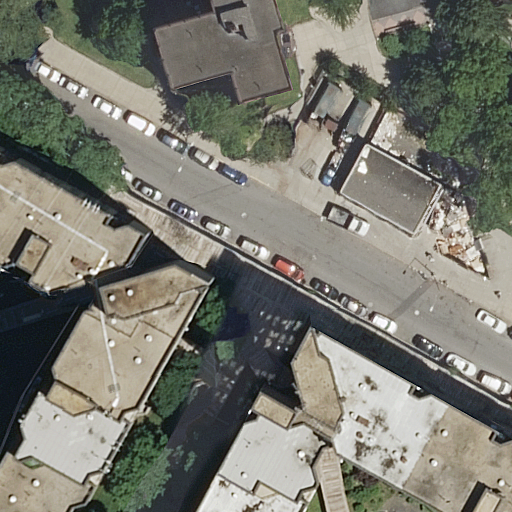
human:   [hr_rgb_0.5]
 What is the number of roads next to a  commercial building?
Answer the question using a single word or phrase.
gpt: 0

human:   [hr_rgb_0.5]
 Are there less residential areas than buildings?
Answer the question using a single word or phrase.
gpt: yes

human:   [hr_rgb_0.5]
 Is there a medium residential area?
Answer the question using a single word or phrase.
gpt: no

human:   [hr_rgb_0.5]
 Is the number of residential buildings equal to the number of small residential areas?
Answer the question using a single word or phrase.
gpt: no

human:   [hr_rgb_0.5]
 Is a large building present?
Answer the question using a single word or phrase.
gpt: yes

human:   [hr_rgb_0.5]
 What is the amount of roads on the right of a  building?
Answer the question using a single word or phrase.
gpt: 5

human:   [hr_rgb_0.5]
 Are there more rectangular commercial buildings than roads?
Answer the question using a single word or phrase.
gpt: no

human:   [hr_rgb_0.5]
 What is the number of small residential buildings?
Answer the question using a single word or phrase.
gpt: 1

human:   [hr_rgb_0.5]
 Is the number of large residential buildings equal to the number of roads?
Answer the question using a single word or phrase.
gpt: no

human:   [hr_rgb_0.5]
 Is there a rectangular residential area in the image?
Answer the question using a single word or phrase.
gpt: yes

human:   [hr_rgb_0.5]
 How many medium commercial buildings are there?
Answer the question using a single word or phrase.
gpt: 0

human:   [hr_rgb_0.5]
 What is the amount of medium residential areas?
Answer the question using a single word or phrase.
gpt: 0

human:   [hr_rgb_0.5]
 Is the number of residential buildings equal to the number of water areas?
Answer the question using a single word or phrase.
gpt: no

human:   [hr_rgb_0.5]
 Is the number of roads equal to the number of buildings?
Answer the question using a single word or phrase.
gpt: no

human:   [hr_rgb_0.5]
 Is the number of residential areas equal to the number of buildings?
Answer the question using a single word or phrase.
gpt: no

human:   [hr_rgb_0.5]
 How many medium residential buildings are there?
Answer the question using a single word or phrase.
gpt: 2

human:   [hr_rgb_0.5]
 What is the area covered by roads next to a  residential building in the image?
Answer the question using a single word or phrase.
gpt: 0m2

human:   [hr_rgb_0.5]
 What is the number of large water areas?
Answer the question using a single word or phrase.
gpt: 0

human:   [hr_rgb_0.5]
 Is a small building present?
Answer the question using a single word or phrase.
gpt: yes

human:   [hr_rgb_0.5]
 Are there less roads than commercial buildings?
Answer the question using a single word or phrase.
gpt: no

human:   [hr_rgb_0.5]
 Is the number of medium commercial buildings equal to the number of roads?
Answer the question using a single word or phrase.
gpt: no

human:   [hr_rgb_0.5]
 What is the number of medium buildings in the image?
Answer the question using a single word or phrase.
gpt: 2

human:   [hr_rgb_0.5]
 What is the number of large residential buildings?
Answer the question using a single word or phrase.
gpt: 1

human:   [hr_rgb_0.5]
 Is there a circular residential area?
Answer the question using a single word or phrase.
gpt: no

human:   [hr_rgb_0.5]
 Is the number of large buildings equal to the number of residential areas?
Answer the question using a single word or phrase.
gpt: yes

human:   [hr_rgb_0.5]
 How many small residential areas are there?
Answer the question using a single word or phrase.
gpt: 0

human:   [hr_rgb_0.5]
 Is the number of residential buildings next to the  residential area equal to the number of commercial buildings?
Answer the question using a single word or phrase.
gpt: no

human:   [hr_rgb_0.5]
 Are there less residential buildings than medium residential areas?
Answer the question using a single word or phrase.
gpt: no

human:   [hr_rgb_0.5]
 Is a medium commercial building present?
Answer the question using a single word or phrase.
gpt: no

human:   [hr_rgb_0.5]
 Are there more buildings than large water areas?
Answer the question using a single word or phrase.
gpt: yes

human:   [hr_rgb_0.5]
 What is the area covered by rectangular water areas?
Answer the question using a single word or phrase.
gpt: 0m2

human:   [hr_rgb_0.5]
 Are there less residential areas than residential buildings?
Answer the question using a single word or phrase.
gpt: yes

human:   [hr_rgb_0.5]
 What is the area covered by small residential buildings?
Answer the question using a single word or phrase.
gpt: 78m2

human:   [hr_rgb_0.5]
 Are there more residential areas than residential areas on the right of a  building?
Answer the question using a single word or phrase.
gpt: no

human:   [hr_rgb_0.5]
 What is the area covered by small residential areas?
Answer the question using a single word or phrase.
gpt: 0m2

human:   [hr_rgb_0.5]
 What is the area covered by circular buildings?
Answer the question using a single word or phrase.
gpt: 0m2